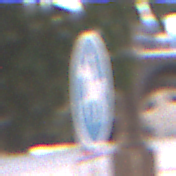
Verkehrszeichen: Reitweg
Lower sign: EinspurigeFahrzeugeFrei5
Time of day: MorningAfternoon
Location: Outdoor (Urban)
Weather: Clear
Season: NotSpecified
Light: Natural